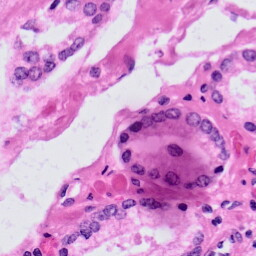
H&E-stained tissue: Prostate